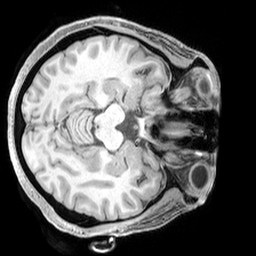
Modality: T1w
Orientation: axial
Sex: female
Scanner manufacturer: siemens
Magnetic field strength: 3 T
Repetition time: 2.3 s
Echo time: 0.00226 s